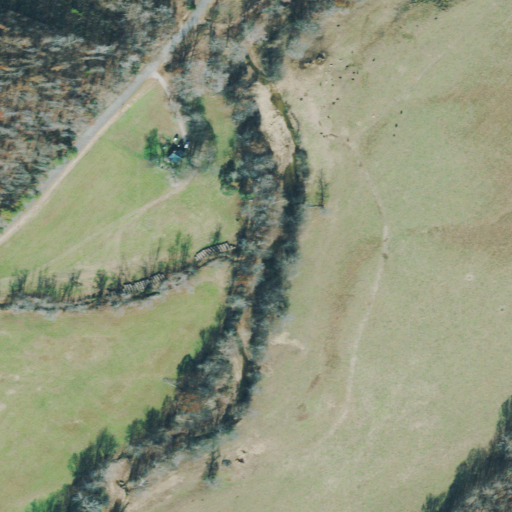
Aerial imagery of valley in Tennessee named Tanyard Hollow containing pasture, open development, deciduous forest, shrub, and mixed forest